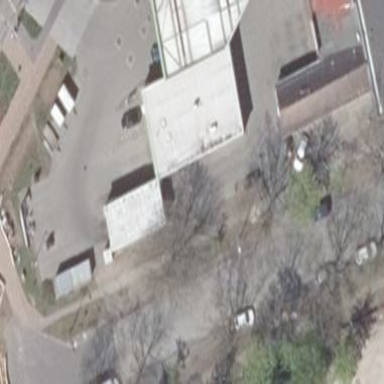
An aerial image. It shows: Commercial building with fuel amenity.